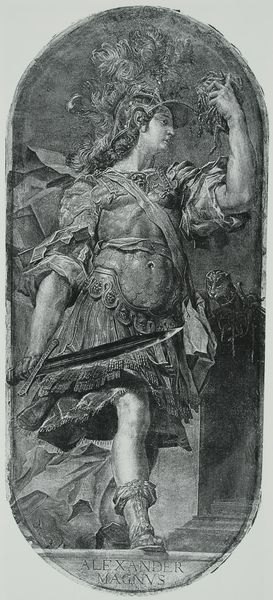
Titel: Deckengemälde von Alexander d. Gr. im Erdgeschoss der Residenz München
Künstler: Peter Candid
Standort: München
Institution: Depot der Bayerischen Schlösserverwaltung
Schlagwörter: dunkel, feder, fuß, gott, hand, held, himmel, kopf, kämpfer, körper, mann, schatten, umhang, weiß, brust, finger, frau, frisur, grau, haar, hell, hut, licht, mund, nacht, nase, ohr, profil, schwarz, stirn, zeichnung, gebäude, gürtel, haus, tier, tuch, rock, hemd, jacke, jung, kappe, mütze, architektur, arm, arme, augen, barock, falten, federn, geköpft, geschichte, gesicht, haupt, historie, knoten, leiche, mensch, sockel, stehen, stein, steine, tod, tot, bild, hals, hände, porträt, auge, figur, gewand, haare, mantel, stoff, stoffe, tücher, person, kinn, lippen, locken, ohren, schulter, schultern, oval, pferd, rund, krug, trauben, beine, federbusch, bein, schrift, wangen, papier, schuhe, studie, fels, mauer, treppe, könig, lanze, falte, muskeln, inschrift, stufe, stufen, nabel, sandalen, bauch, junge, wange, bauchnabel, ellenbogen, knie, wade, gestalt, schild, panzer, lende, druck, schwarzweiss, druckgrafik, radierung, stich, gross, schwert, uniform, waffen, buchstaben, soldat, tote, waffe, beschriftung, schlange, helm, stiefel, schuh, allegorie, entwurf, mythologie, personifikation, rüstung, triumph, sandale, brustpanzer, jüngling, götter, muskel, leder, stark, mythos, krieger, griechenland, medusa, medusenhaupt, perseus, schlangen, feldherr, plan, löwe, speer, hermes, kupferstich, kräftig, minerva, heroisch, römisch, kriegerin, steifel, historisch, justitia, arma, latein, hellenismus, tiger, puschel, panter, panther, alexander, florian, alexander der große, vorbild, halbgott, magnus, alexander magnus, der große, lex, pusch, gordischer knoten